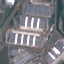
Land use / land cover class: Industrial